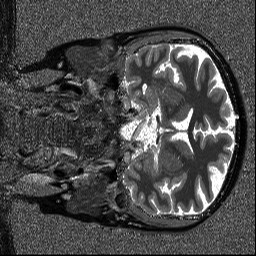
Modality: T1map
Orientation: coronal
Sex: female